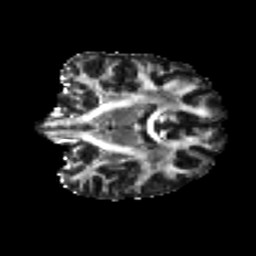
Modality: FA
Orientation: coronal
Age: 48
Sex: female
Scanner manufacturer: ge
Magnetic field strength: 3 T
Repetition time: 7.8 s
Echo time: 0.0611 s